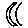
Label: moon